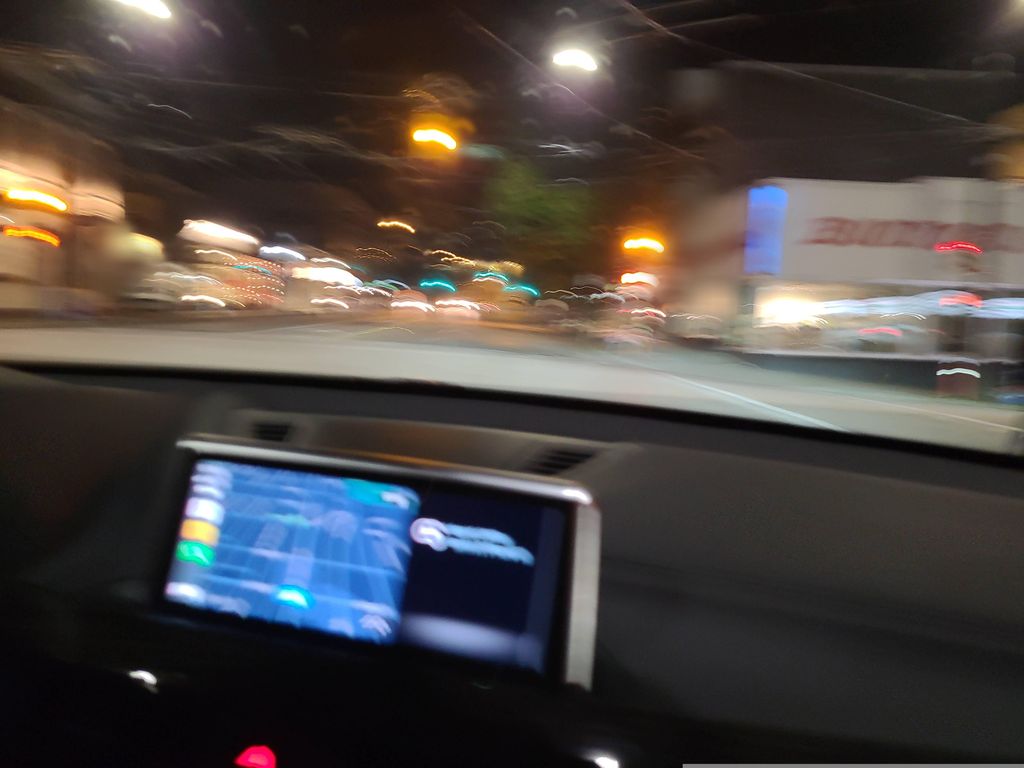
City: vancouver